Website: bh-photo
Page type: address-validator
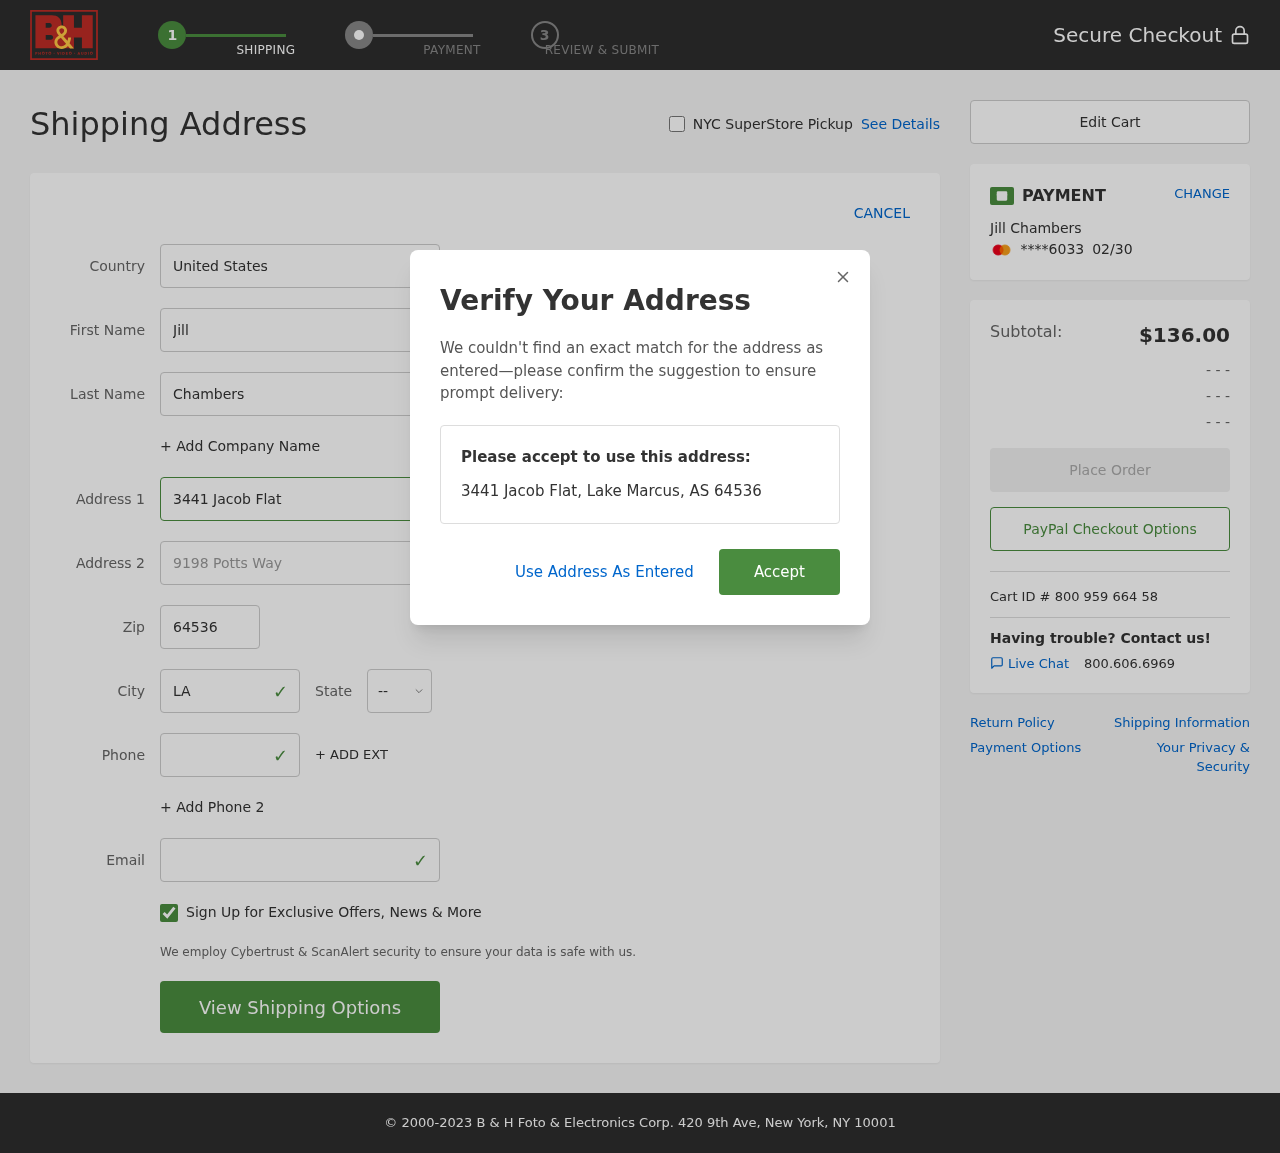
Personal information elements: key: PII_CARD_EXPIRY
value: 02/30
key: PII_CARD_LAST4
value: ****6033
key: PII_CITY
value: Lake Marcus
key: PII_COUNTRY
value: United States
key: PII_EMAIL
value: jill_chambers@hotmail.com
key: PII_FIRSTNAME
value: Jill
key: PII_FULLNAME
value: Jill Chambers
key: PII_LASTNAME
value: Chambers
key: PII_PHONE
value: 6049115819
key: PII_POSTCODE
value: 64536
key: PII_STATE_ABBR
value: AS
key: PII_STREET
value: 3441 Jacob Flat
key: PII_STREET2
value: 9198 Potts Way
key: PII_CITY_STATE_ZIP
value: Lake Marcus, AS 64536
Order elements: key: ORDER_SUBTOTAL
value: $136.00
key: ORDER_ID
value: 800 959 664 58